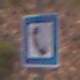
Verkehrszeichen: Fernsprecher
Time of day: Midday
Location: Outdoor (Nature)
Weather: Overcast
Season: Autumn
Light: Natural